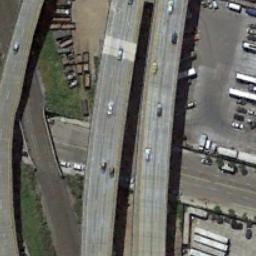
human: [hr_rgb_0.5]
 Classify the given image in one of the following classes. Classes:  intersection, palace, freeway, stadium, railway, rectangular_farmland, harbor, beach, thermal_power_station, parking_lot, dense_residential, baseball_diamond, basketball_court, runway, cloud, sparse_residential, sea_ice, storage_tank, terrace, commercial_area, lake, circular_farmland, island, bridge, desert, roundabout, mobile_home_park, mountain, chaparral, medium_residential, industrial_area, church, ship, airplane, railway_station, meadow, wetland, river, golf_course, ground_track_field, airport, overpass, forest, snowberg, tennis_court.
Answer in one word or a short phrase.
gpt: overpass